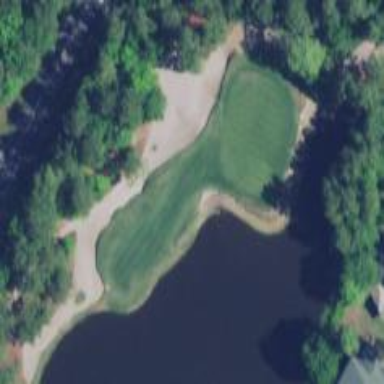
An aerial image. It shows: Sand bunker on golf course.